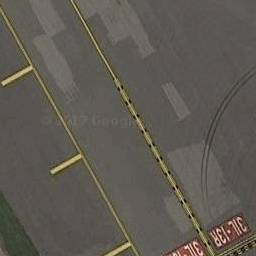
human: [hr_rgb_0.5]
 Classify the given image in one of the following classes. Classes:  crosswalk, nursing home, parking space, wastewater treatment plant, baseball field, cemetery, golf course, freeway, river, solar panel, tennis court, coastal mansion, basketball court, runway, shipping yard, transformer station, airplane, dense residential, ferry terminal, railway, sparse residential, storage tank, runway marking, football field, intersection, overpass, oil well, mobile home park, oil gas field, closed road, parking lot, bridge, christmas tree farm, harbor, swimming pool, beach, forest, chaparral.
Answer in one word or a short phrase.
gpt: runway marking